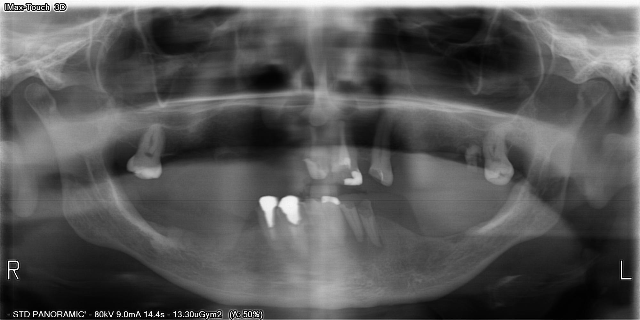
adult